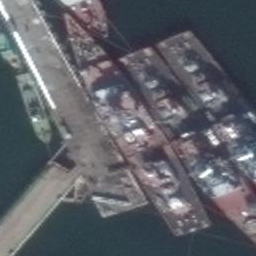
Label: cruiser